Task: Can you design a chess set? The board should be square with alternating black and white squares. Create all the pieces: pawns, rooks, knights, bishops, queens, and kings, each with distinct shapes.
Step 4103:
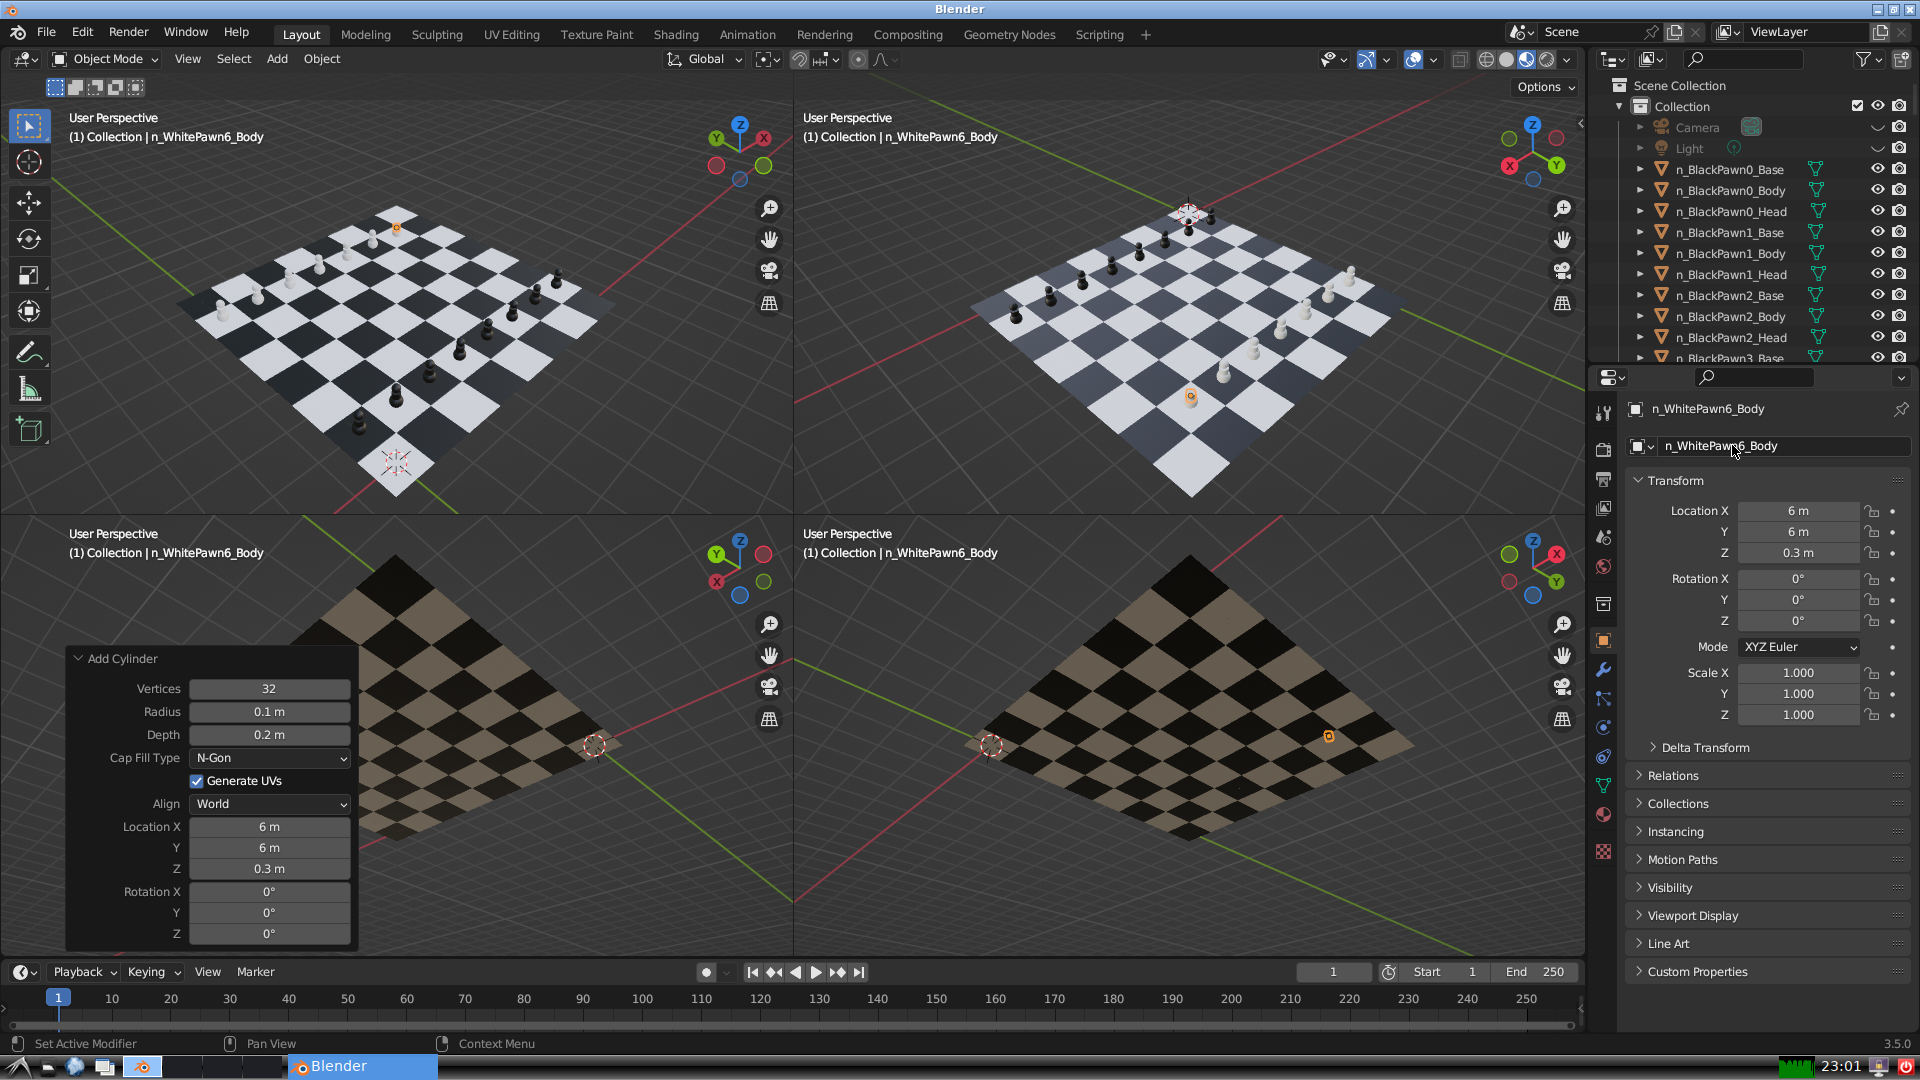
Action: {"mouse_move": [1603, 815]}